Question: While using uisearchbar with scope bar the tint color of scope bar is not updating in iOS 4.3.In remaining iOS versions it is working perfectly.I have shown the screenshot of that sample here.Any ideas to solve this please.
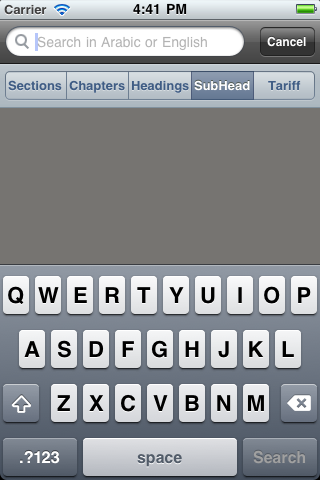
Answer: '''
for (id subview in yourSearchDisplayController.searchBar.subviews )
{
if([subview isMemberOfClass:[UISegmentedControl class]])
{
UISegmentedControl *scopeBar=(UISegmentedControl *) subview;
[scopeBar setSegmentedControlStyle:UISegmentedControlStyleBar];
[scopeBar setTintColor: [UIColor redColor]];//you can also set RGB color here
//scopeBar.tintColor = [UIColor blackColor];
}
}
'''
Also see my answer from this link for modify the 'UISearchBar' component
<URL>